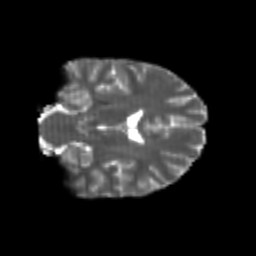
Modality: T2w
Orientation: coronal
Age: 20
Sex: female
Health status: healthy
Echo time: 0.074 s